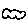
Label: cloud